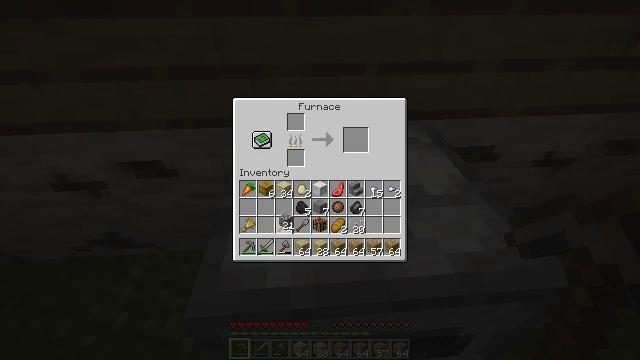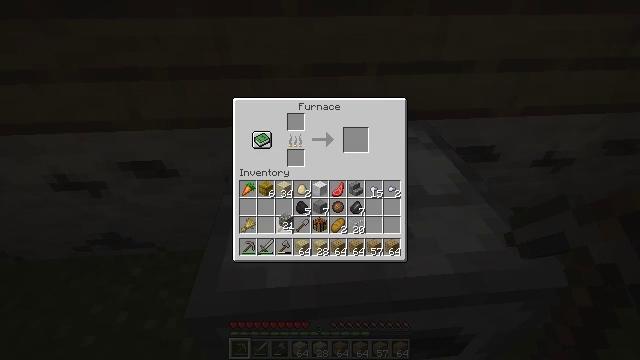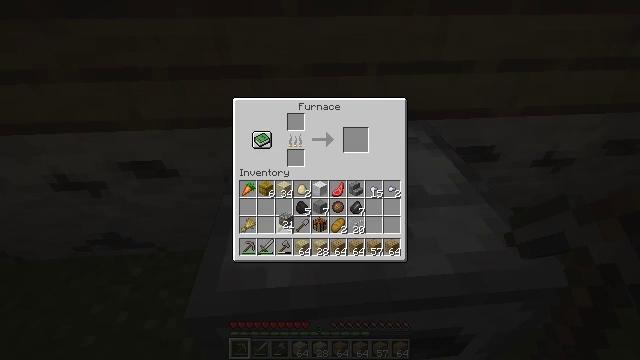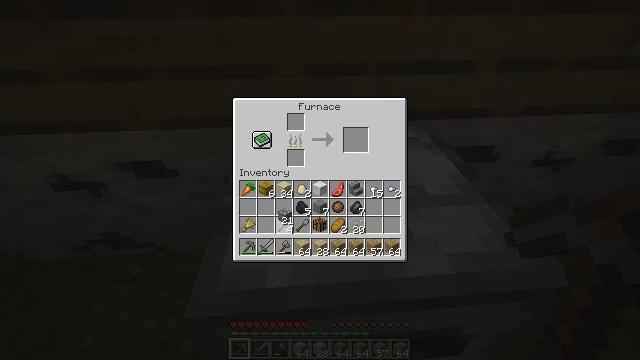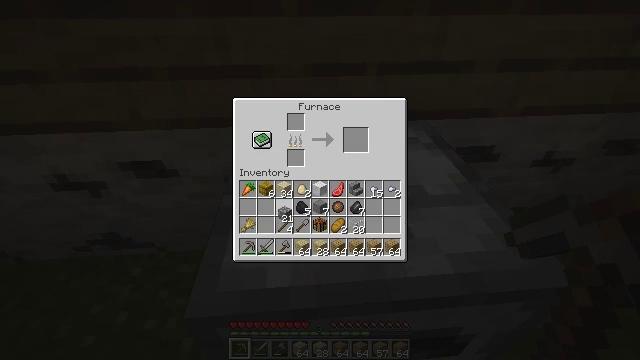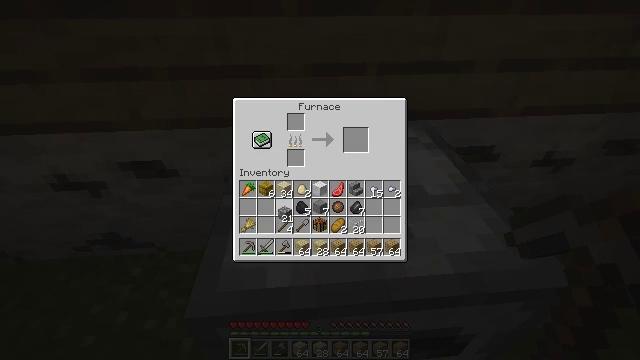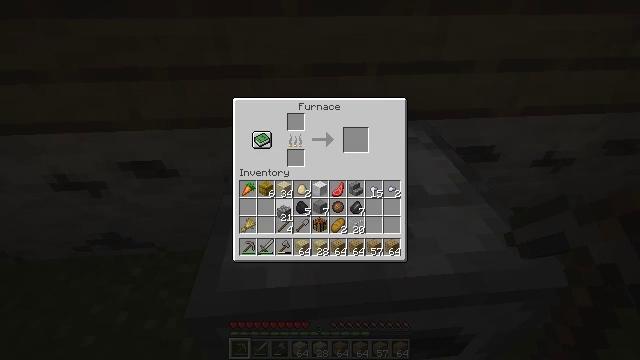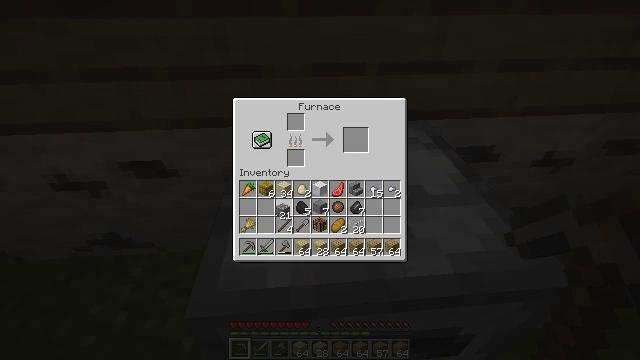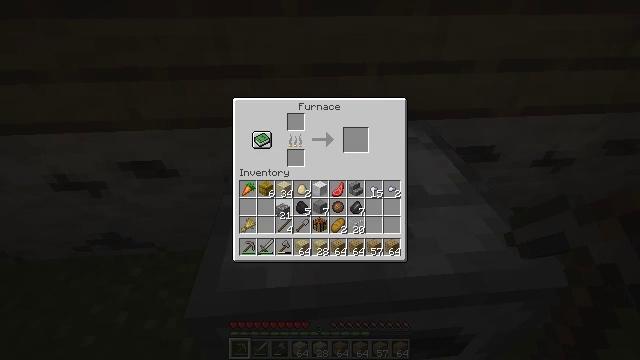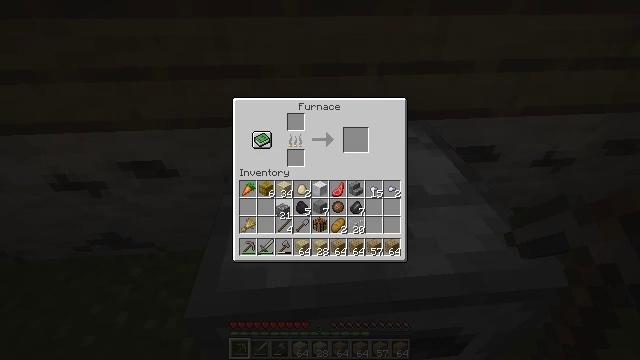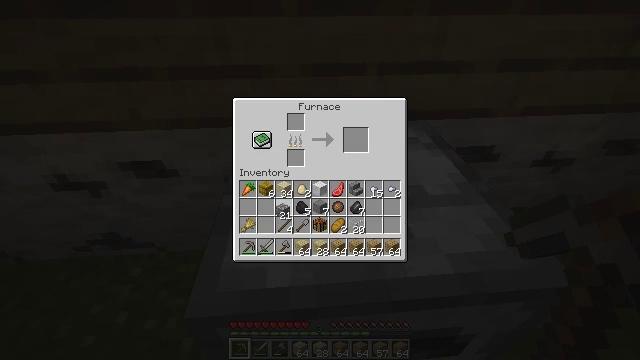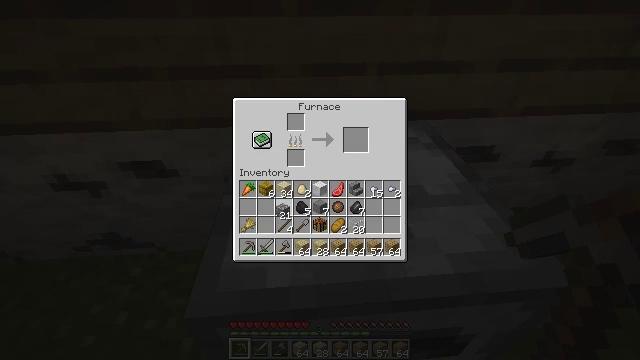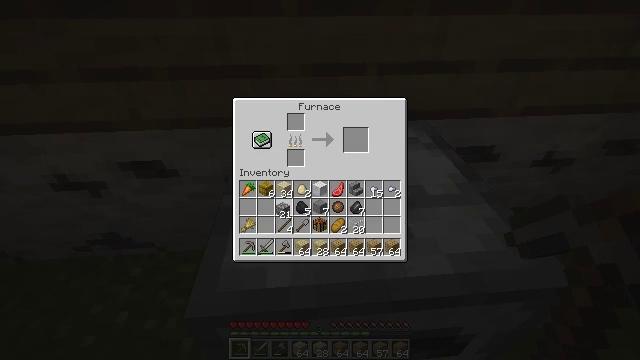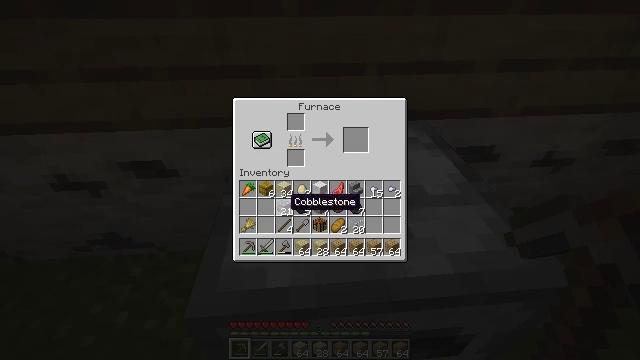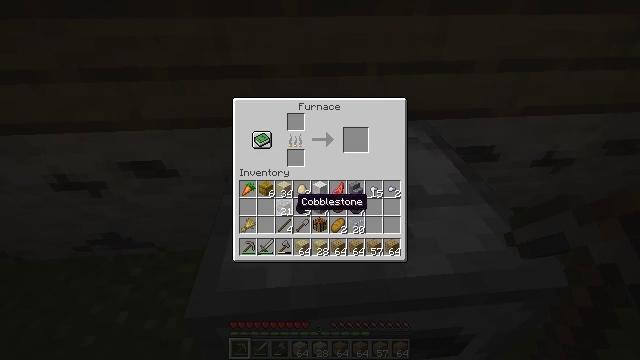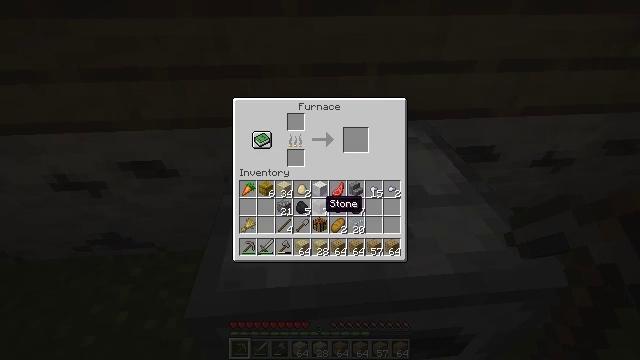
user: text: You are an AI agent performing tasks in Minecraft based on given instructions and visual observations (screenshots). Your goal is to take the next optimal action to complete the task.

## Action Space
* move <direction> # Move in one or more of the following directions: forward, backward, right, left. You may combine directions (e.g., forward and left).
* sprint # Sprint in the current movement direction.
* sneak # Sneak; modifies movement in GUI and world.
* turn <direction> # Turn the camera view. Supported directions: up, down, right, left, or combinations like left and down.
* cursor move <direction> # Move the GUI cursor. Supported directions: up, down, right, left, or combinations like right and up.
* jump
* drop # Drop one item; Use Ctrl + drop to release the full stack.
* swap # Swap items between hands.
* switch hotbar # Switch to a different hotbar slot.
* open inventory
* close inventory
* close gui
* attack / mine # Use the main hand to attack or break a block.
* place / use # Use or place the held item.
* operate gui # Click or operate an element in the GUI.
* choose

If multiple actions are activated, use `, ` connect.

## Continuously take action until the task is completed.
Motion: motion action
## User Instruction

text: Mine the white bed.
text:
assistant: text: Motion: no_op
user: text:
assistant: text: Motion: no_op
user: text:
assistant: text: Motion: no_op
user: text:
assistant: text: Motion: no_op
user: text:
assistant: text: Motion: no_op
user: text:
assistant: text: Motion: no_op
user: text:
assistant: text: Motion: no_op
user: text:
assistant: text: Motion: no_op
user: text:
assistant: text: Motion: no_op
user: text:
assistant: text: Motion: operate gui
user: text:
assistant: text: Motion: operate gui
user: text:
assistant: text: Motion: operate gui
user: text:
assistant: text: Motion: no_op
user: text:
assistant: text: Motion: cursor move right
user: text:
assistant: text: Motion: cursor move right
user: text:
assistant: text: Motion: cursor move right
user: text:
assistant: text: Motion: no_op
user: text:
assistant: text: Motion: no_op
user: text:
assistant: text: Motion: cursor move right
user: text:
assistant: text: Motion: no_op
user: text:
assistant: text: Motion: no_op
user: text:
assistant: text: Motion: no_op
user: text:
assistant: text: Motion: no_op
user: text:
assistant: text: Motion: no_op
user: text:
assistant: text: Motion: no_op
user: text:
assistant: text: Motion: no_op
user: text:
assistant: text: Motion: no_op
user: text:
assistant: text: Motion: no_op
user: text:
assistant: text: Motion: no_op
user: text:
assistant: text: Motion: no_op